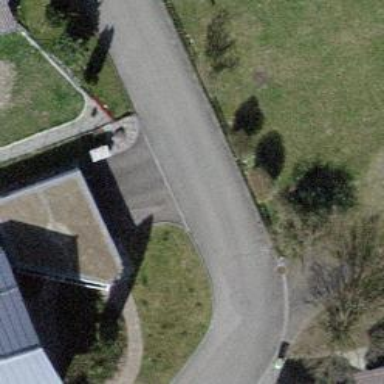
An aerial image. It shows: Residential road with asphalt surface and no sidewalk.